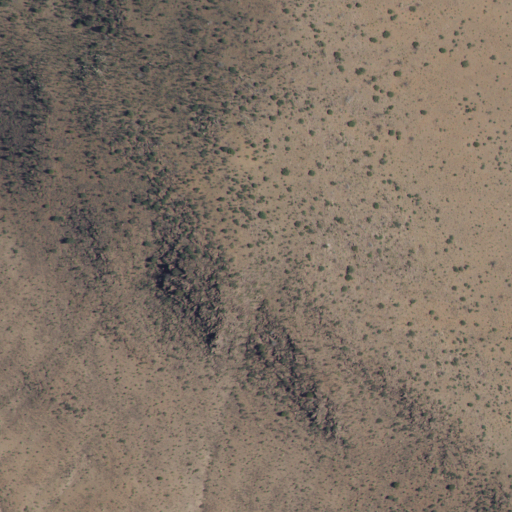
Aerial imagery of ridge(s) in New Mexico named Ramos Hills containing shrub and evergreen forest